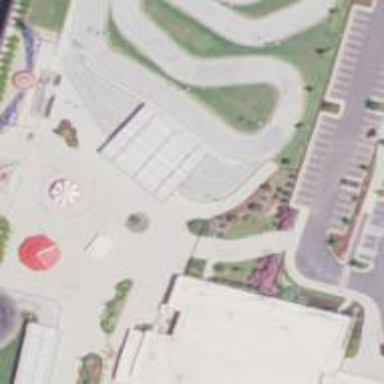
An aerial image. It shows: Karting raceway for sports activities.